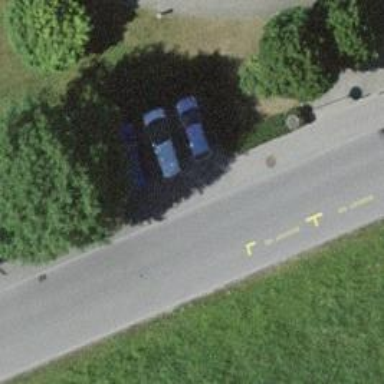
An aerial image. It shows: Street-side parking area.